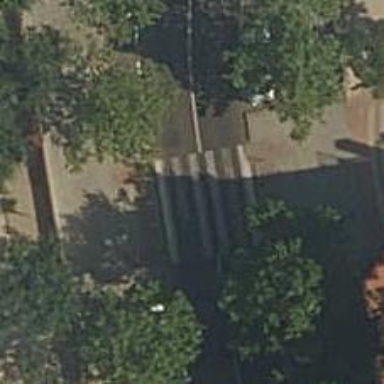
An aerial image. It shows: Uncontrolled zebra crossing on the road.